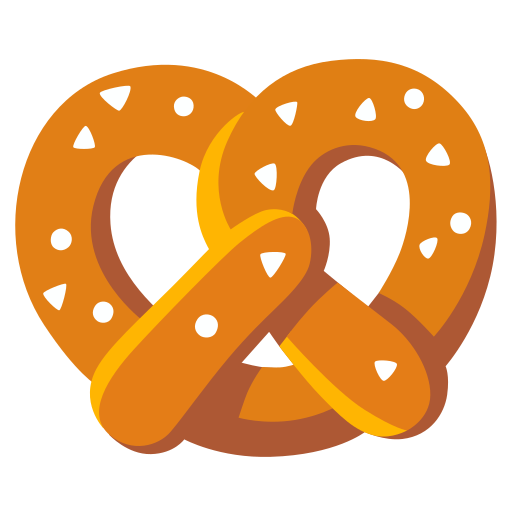
Emoji: 🥨